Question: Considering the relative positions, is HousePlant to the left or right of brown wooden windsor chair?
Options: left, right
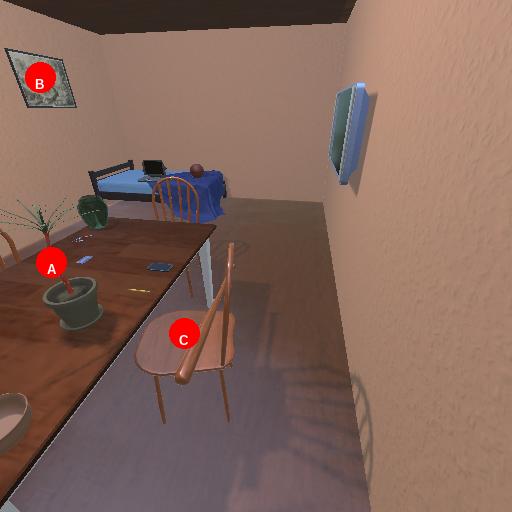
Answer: left